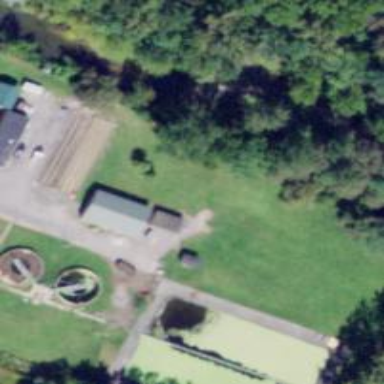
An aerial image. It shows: Wastewater plant.